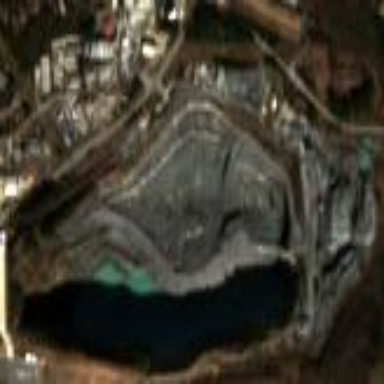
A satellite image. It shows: Quarry used for extracting aggregates.